Question: I have problem. I use Jmeter for test site, and after open connection after write/read samplers, after ~40 sec my socket closed and test stops. I can every 40 sec open connection or else?

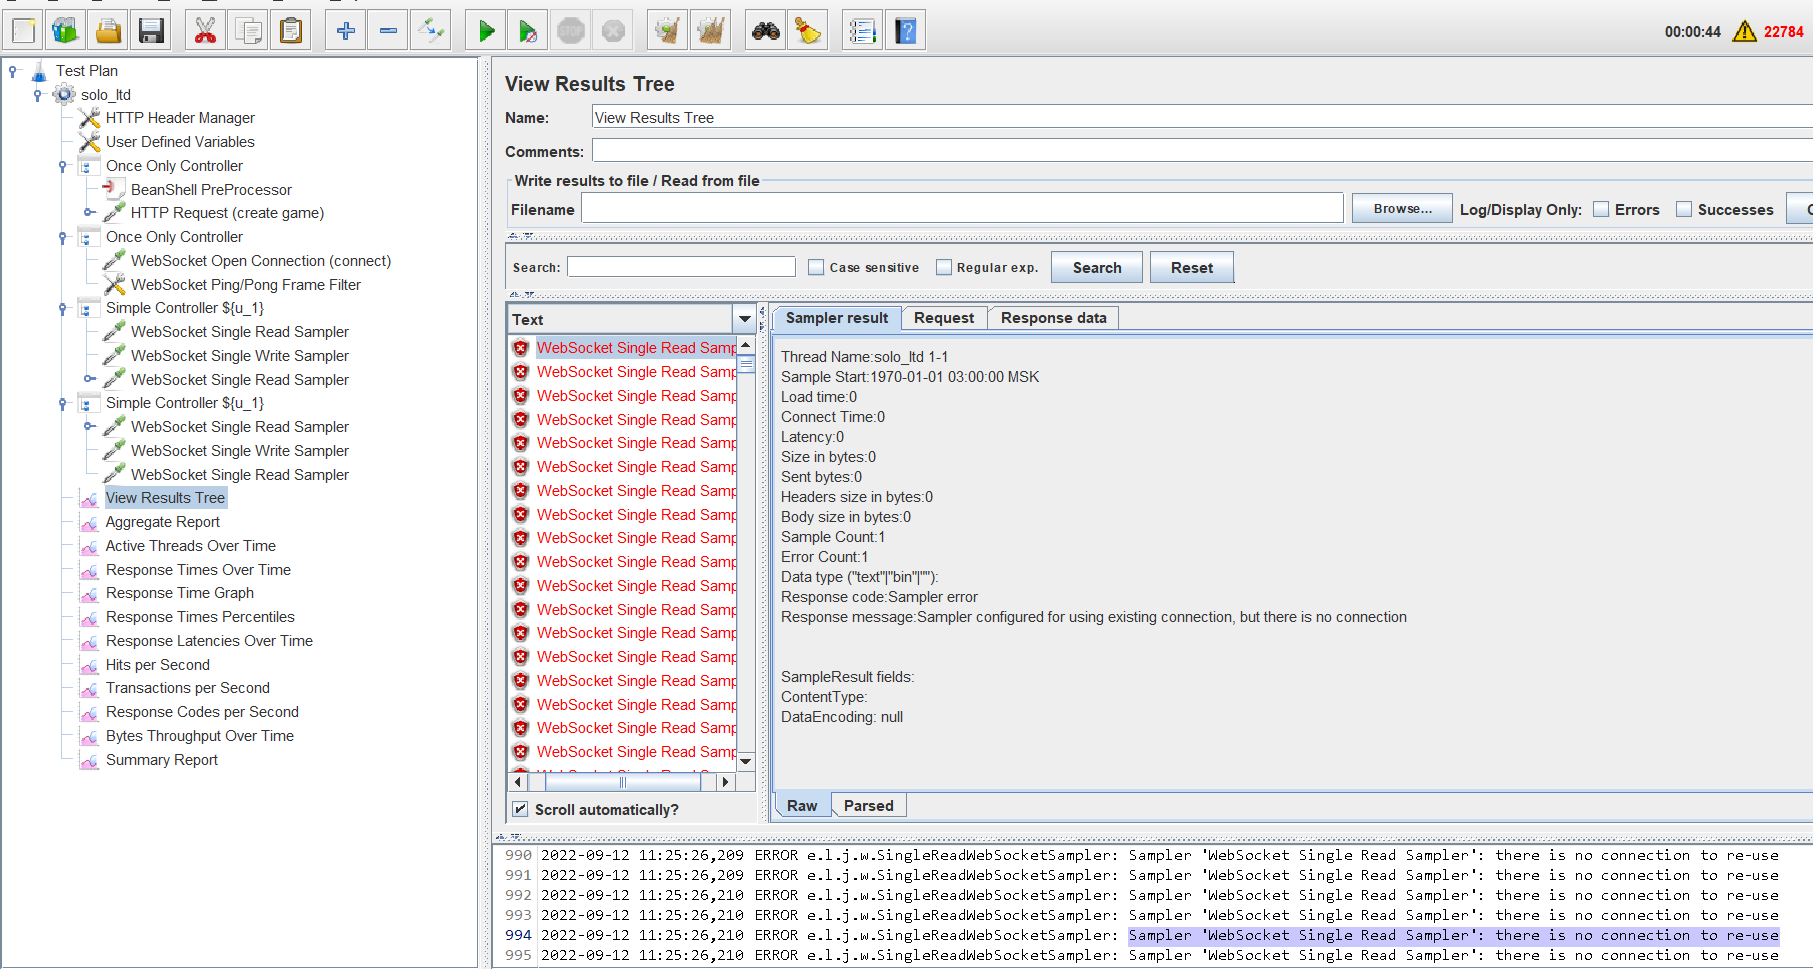
Answer: You have 2 options:
1. First open a WebSocket Connection by executing WebSocket Open Connection and then tick use existing connection box in the WebSocket Single Read Sampler
2. Or alternatively you can open a new connection each time you execute the WebSocket Single Read Sampler
If the client you're trying to simulate opens a single connection and then executes multiple reads - you should go for option 1 and vice versa.
If the connection gets broken in the middle somewhere somehow you need to find a reason for this, i.e. <URL> by adding the next line to file:
'''
<Logger name="eu.luminis" level="debug" />
'''
and inspect <URL> for any suspicious entries